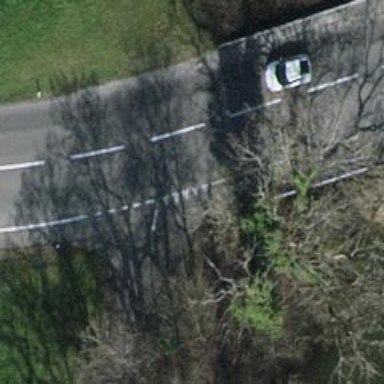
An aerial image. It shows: Well-maintained track road with grade 1 tracktype.